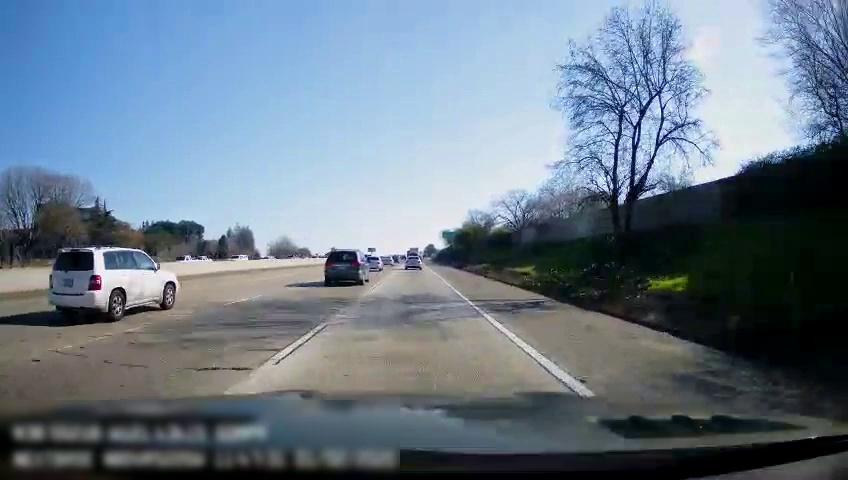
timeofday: Day
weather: Sunny
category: Drivable Space
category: Vehicles | Truck
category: Vehicles | Truck
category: Vehicles | Truck
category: Vehicles | SUV
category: Vehicles | Car
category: Vehicles | SUV
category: Vehicles | Car
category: Vehicles | SUV
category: Lanes | Alternate Lane
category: Lanes | Alternate Lane
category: Lanes | Current Lane